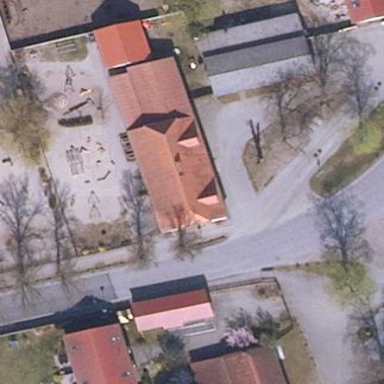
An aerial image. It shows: Kindergarten building.